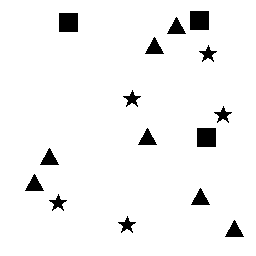
Squares: 3
Triangles: 7
Stars: 5
Total shapes: 15